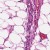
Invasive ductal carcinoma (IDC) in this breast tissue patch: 0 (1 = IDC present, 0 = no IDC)